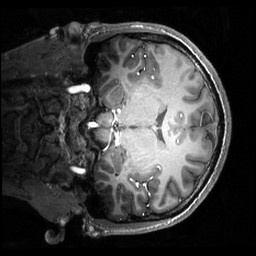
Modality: T1w
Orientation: coronal
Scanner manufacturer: philips
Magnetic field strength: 7 T
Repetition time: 0.008 s
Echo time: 0.001974 s